Question: I want to know how can i create a custom 'UITableViewCell' with three parts in the 'UITableViewCell' like that:

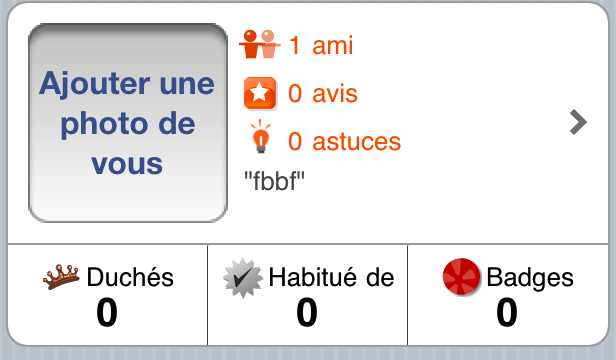
Answer: Create a blank XIB with a UITableViewCell and design the cell dropping elements on it. Set arbitrary tags (1,2,3...) on each element so you can retrieve them later.
'''
- (UITableViewCell *)tableView:(UITableView *)tableView cellForRowAtIndexPath:(NSIndexPath *)indexPath
{
NSString *identifier = @"xxx";
UITableViewCell *cell = [tableView dequeueReusableCellWithIdentifier:identifier];
if (cell == nil) {
NSArray *nibObjects = [[NSBundle mainBundle] loadNibNamed:@"NameOfTheBlankXIB" owner:self options:nil];
cell = [nibObjects objectAtIndex:0];
}
// get the elements inside the cell by tag and set a value on them
UILabel*label = (UILabel*)[cell viewWithTag: 1];
label.text = @"some text";
return cell;
}
'''
Another way is to go to the NIB and set this view controller as the file owner and hook the the cell to a ivar of the view controller, like 'IBOutlet UITableViewCell *tableViewCell'.
Now loading this with this instance as the owner automatically hooks the cell to the outlet tableViewCell.
'''
[[NSBundle mainBundle] loadNibNamed:@"NameOfTheBlankXIB" owner:self options:nil];
// at this point the cell is hooked to the ivar so you get a reference to it:
cell = self.tableViewCell;
'''